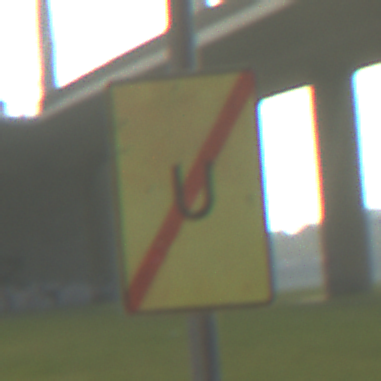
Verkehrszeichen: EndeUmleitung
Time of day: SunriseSunset
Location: Outdoor (Suburban)
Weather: PartlyCloudy
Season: NotSpecified
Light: Natural